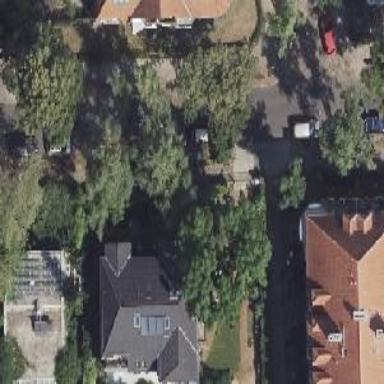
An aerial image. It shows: Avenue lined with broadleaved trees.